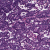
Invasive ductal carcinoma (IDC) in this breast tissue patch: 1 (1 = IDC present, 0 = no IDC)